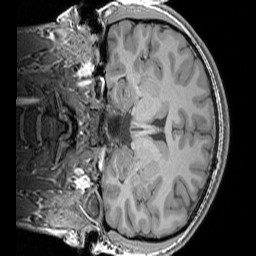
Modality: T1w
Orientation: coronal
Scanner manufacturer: siemens
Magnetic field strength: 3 T
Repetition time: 1.83 s
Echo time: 0.00303 s